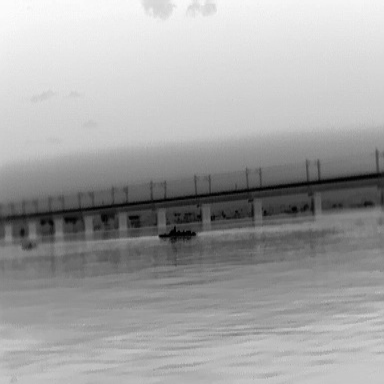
There are two objects shown in the infrared image, including a warship, and a canoe.